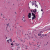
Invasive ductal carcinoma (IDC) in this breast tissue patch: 0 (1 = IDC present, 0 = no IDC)